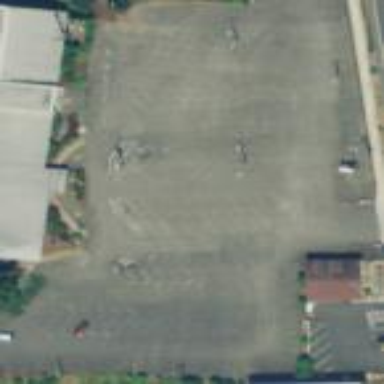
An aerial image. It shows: Parking area with park and ride facilities.